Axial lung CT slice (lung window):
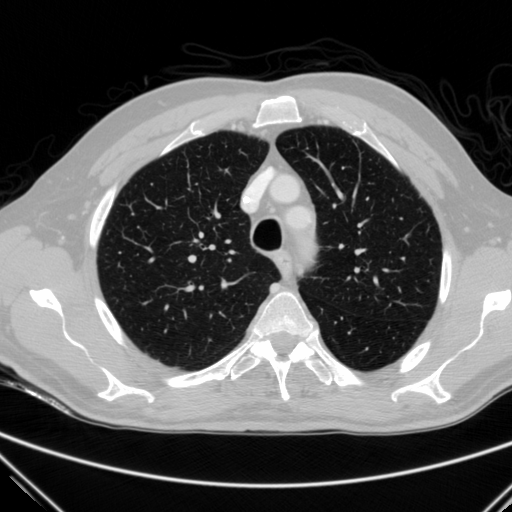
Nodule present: no